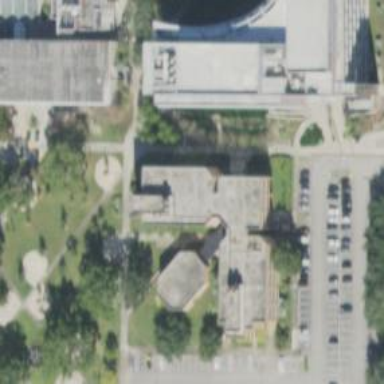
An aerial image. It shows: View of university building.